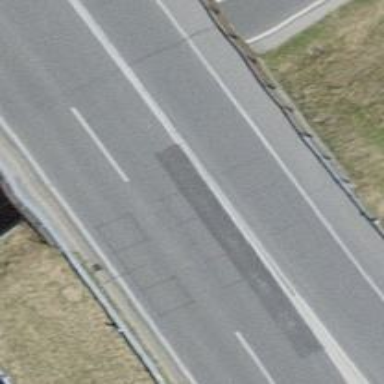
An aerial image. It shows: Asphalt motorway link.